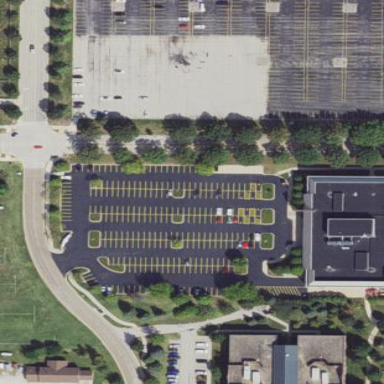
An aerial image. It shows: The parking lot at the Atkins Building with asphalt surface.